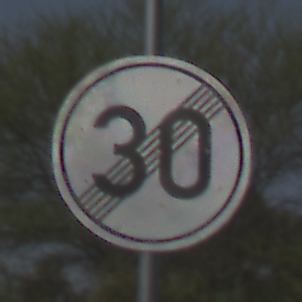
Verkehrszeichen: EndeGeschwindigkeit30
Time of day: MorningAfternoon
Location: Outdoor (Nature)
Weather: PartlyCloudy
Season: NotSpecified
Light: Natural